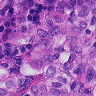
Metastatic tissue present: yes